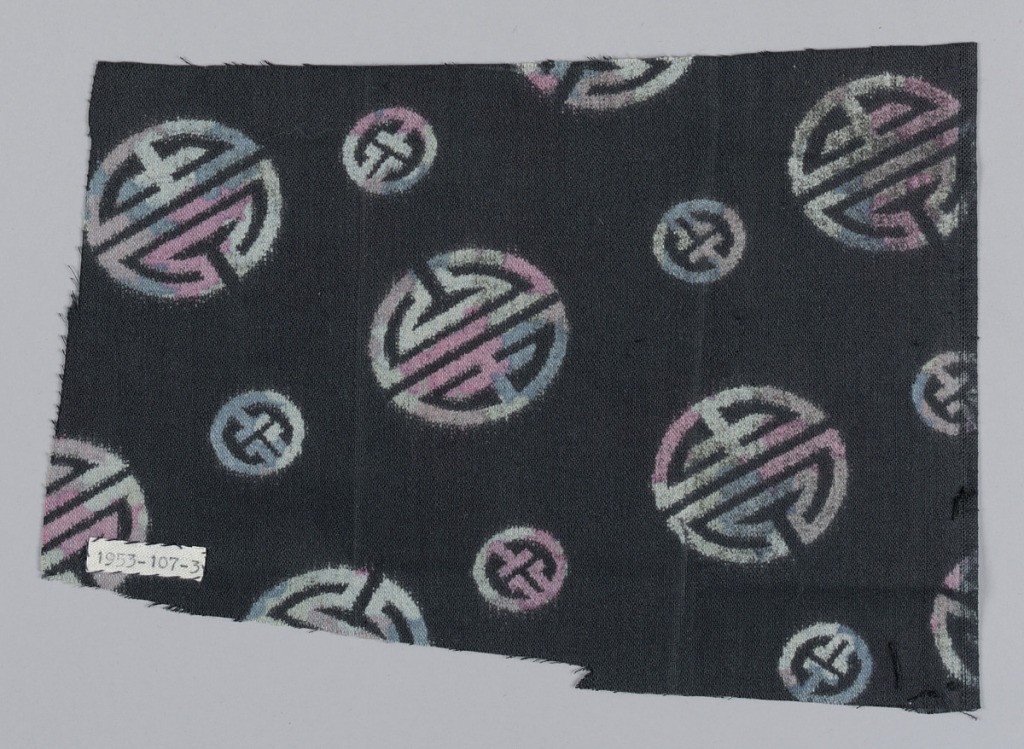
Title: Textile
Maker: Claflin's Inc., USA, founded 1843
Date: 1900–1910
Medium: cotton Technique: printed on sateen; resist dyed
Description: Fragment of black sateen with detached medallion motifs in two sizes in blotchy printing of greens, blues and reds.